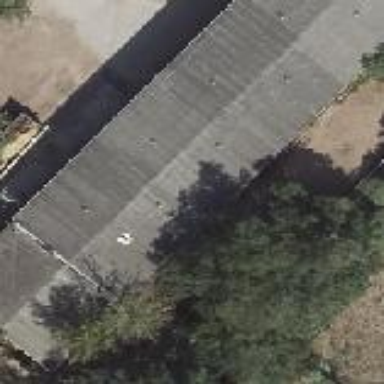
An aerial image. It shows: Stable building.